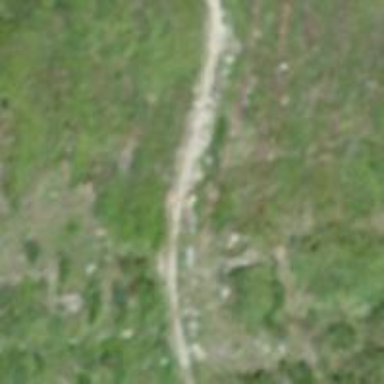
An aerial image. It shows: Ground path.